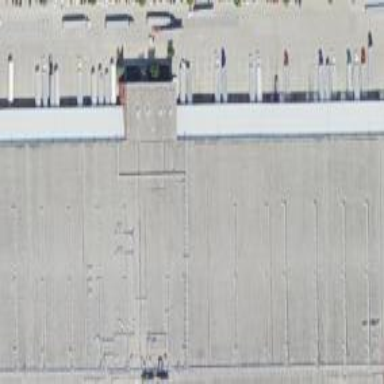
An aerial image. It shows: Industrial building.